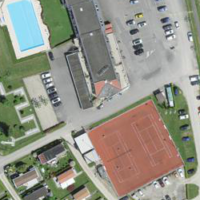
EUNIS habitat code: 53
Species observed at this site:
Senecio vulgaris